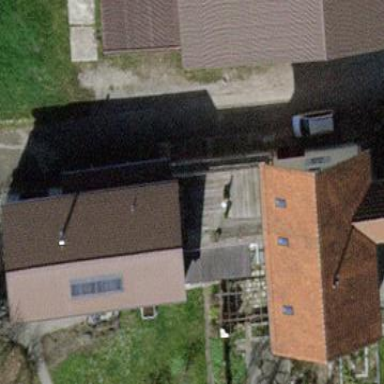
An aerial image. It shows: Semidetached house with gabled roof.